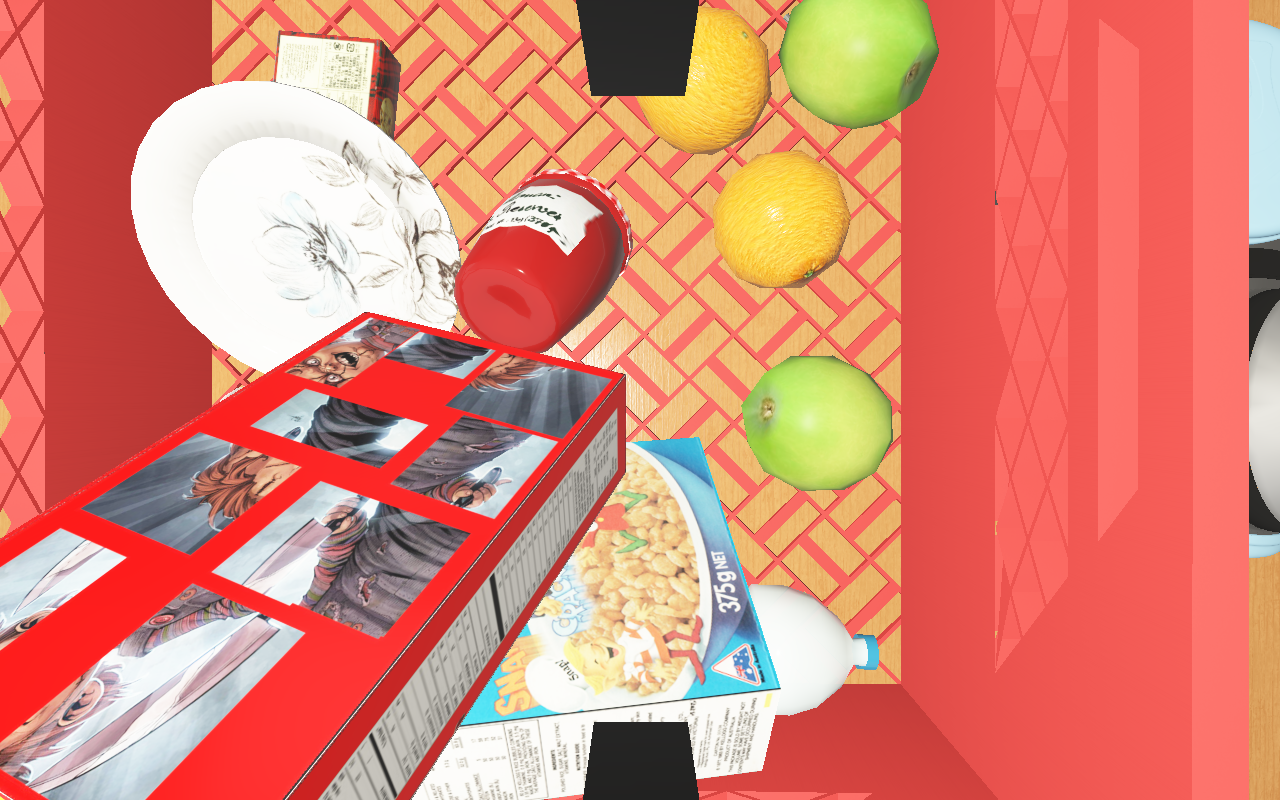
Objects in the scene:
carafe
water bottle
apple
plate
cereal box
cereal box